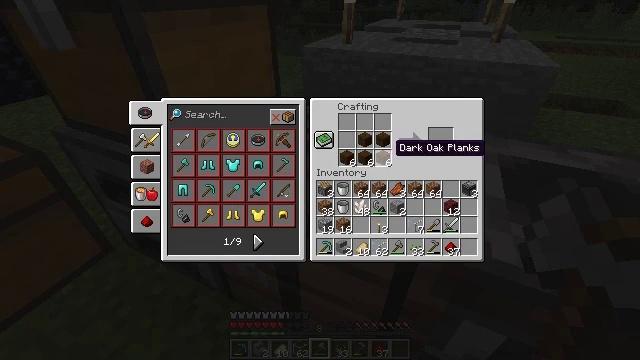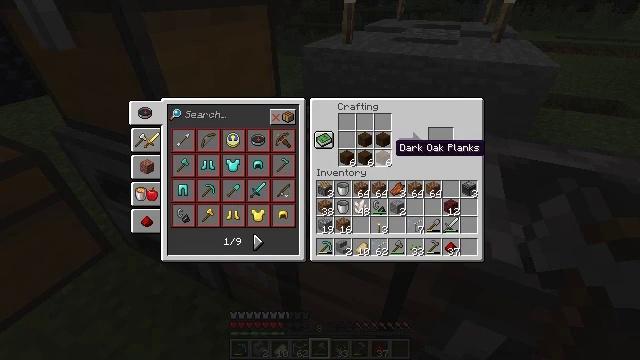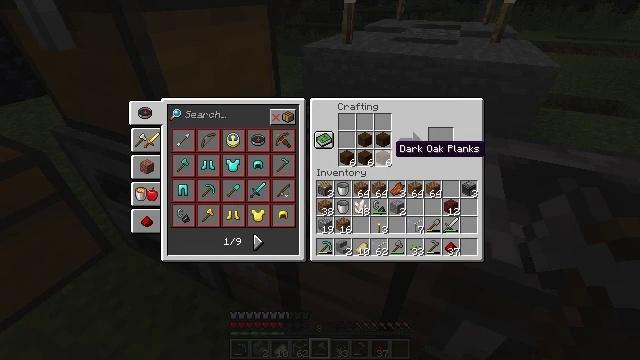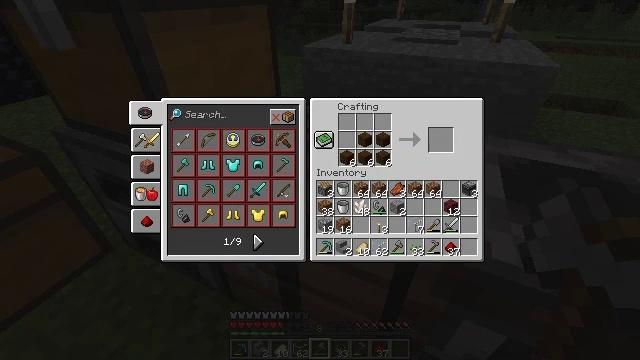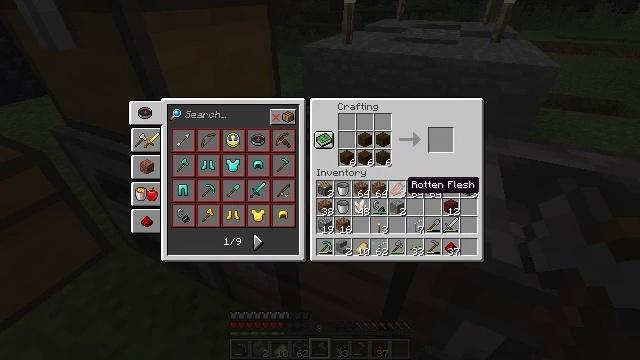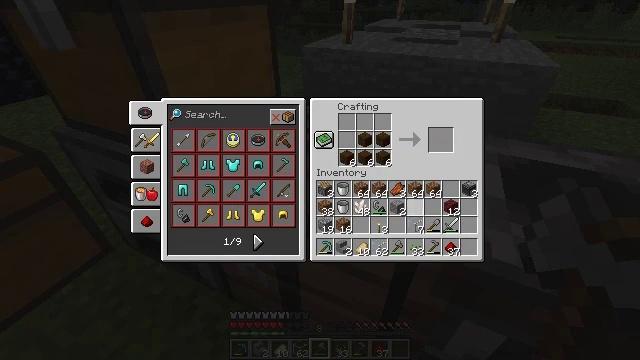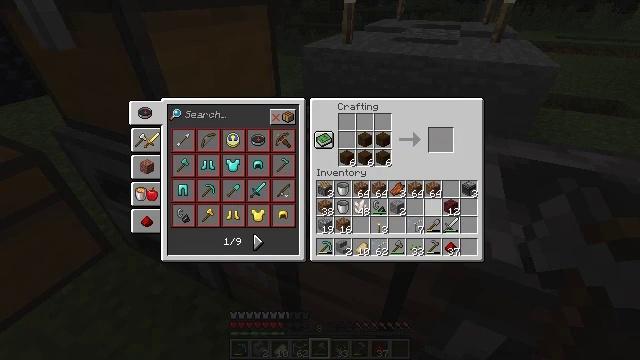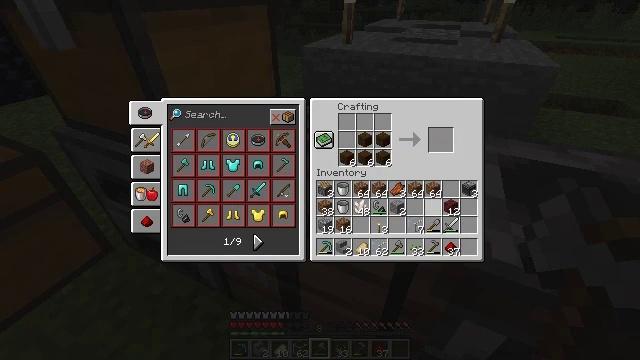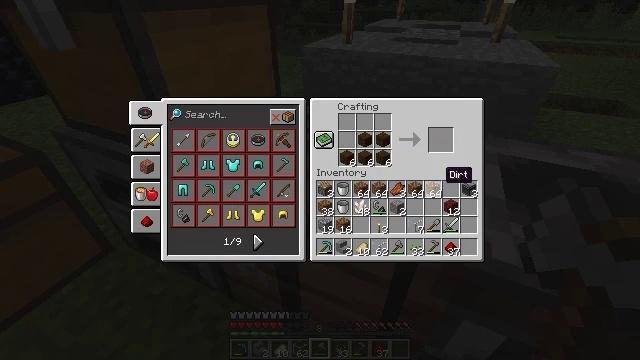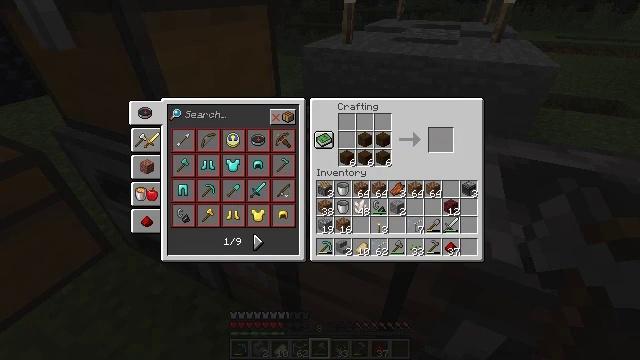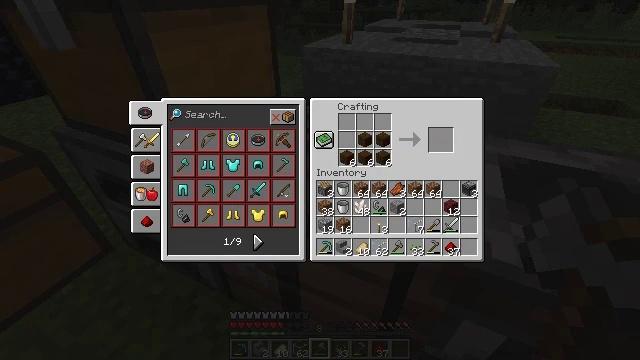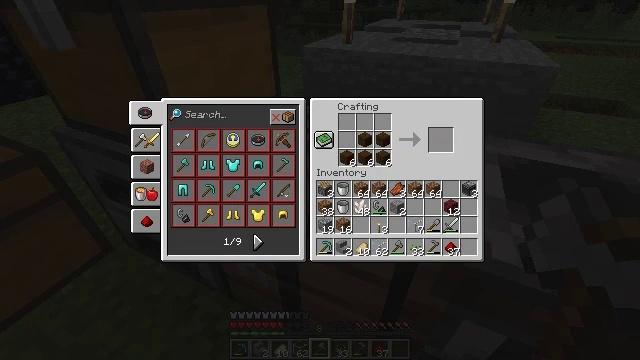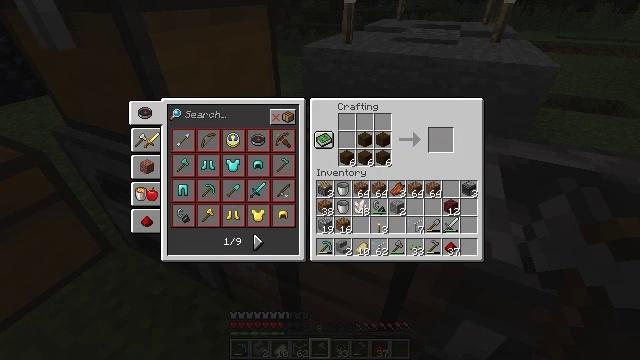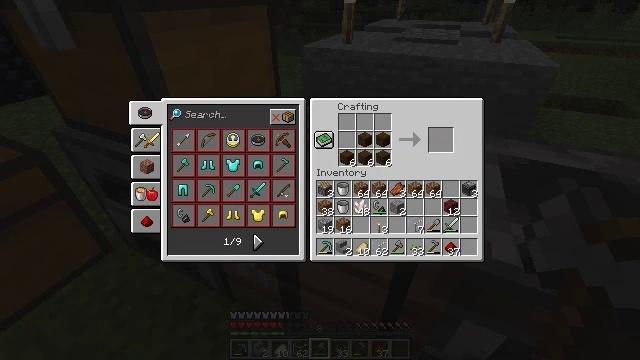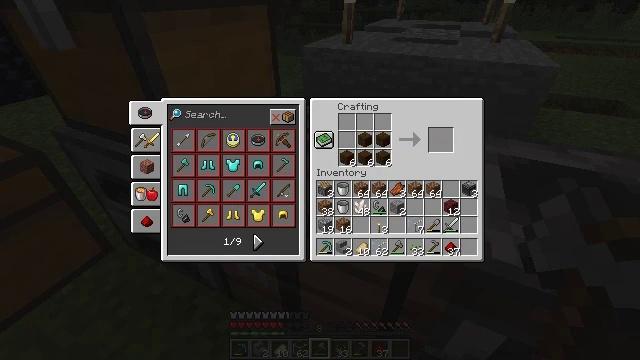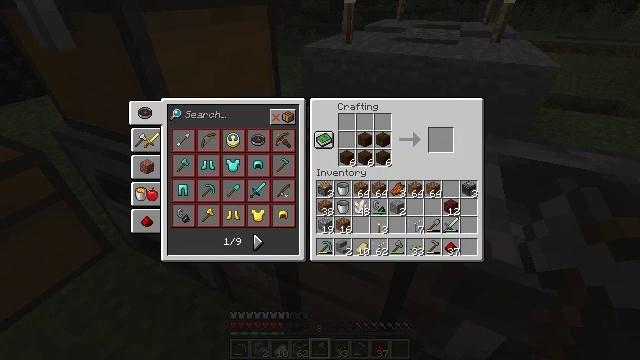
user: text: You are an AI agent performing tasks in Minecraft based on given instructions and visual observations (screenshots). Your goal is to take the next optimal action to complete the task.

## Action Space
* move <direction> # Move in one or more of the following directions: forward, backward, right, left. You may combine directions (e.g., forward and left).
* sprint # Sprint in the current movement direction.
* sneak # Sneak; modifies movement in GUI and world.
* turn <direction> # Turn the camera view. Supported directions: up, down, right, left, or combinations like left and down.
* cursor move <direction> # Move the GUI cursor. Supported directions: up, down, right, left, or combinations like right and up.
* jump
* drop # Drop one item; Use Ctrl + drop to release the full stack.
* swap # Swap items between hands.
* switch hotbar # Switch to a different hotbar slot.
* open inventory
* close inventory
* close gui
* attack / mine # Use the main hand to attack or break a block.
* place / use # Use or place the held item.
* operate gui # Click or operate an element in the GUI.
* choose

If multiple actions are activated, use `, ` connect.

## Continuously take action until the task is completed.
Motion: motion action
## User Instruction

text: Craft a dark oak trapdoor in the crafting table.
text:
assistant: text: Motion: no_op
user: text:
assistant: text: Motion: no_op
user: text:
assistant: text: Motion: turn down
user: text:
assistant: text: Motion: turn right and down
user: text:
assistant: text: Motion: turn right and down
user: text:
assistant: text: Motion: turn right
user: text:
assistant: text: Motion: no_op
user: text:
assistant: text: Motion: turn up
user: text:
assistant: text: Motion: turn up
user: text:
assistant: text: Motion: turn up
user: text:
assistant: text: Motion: no_op
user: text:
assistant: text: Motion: no_op
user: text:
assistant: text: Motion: turn left
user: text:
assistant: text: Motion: turn left
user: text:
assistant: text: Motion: no_op
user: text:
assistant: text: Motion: no_op
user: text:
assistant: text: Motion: no_op
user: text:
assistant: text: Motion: no_op
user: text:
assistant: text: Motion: turn left
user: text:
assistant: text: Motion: no_op
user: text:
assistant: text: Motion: no_op
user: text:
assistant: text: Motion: no_op
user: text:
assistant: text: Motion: no_op
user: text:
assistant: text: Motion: no_op
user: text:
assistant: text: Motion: no_op
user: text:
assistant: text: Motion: no_op
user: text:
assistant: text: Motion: no_op
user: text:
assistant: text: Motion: no_op
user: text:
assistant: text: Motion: no_op
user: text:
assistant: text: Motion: no_op